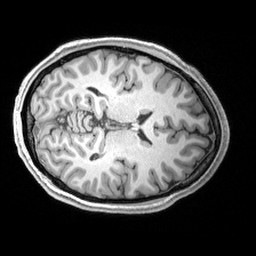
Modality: T1w
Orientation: axial
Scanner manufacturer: siemens
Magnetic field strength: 3 T
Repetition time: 2.53 s
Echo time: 0.00299 s